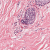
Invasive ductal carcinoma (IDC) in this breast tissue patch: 0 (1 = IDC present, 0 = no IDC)